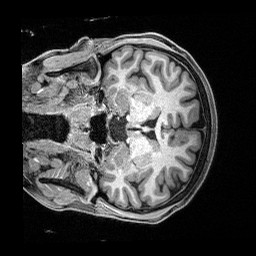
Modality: T1w
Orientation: coronal
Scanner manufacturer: siemens
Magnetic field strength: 3 T
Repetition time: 2.4 s
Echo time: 0.00122 s